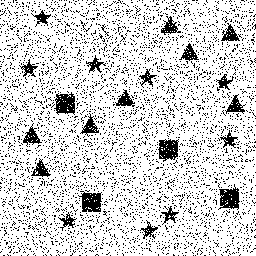
Squares: 4
Triangles: 8
Stars: 9
Total shapes: 21